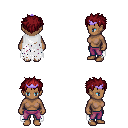
a pixel art fantasy rpg character, female body template, human, dark skin, white tattered cape, magenta pants, brunette bedhead hairstyle, purple tiara, four views (front, back, left, right), 2x2 character sprite sheet, small pixel art, hard edges, no anti-aliasing